Aerial crown-view tile of a tropical tree (Barro Colorado Island, Panama), acquired 20241216:
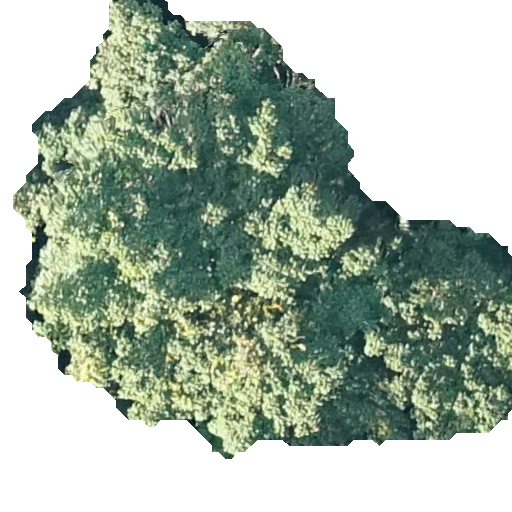
Species: Tachigali panamensis
GBIF accepted scientific name: Tachigali panamensis
Crown area: 226.063 m²